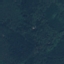
Label: Forest